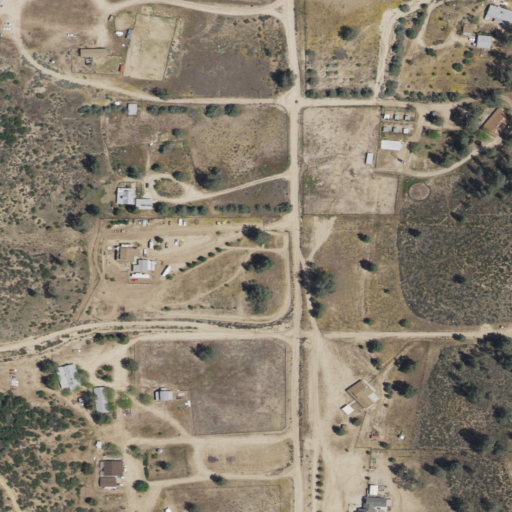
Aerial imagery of plain(s) in California named Bleich Flat containing shrub, open development, grassland, and low intensity development